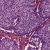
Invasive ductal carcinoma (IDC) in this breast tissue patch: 1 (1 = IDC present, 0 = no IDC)